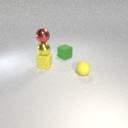
small yellow metal sphere below small red metal sphere